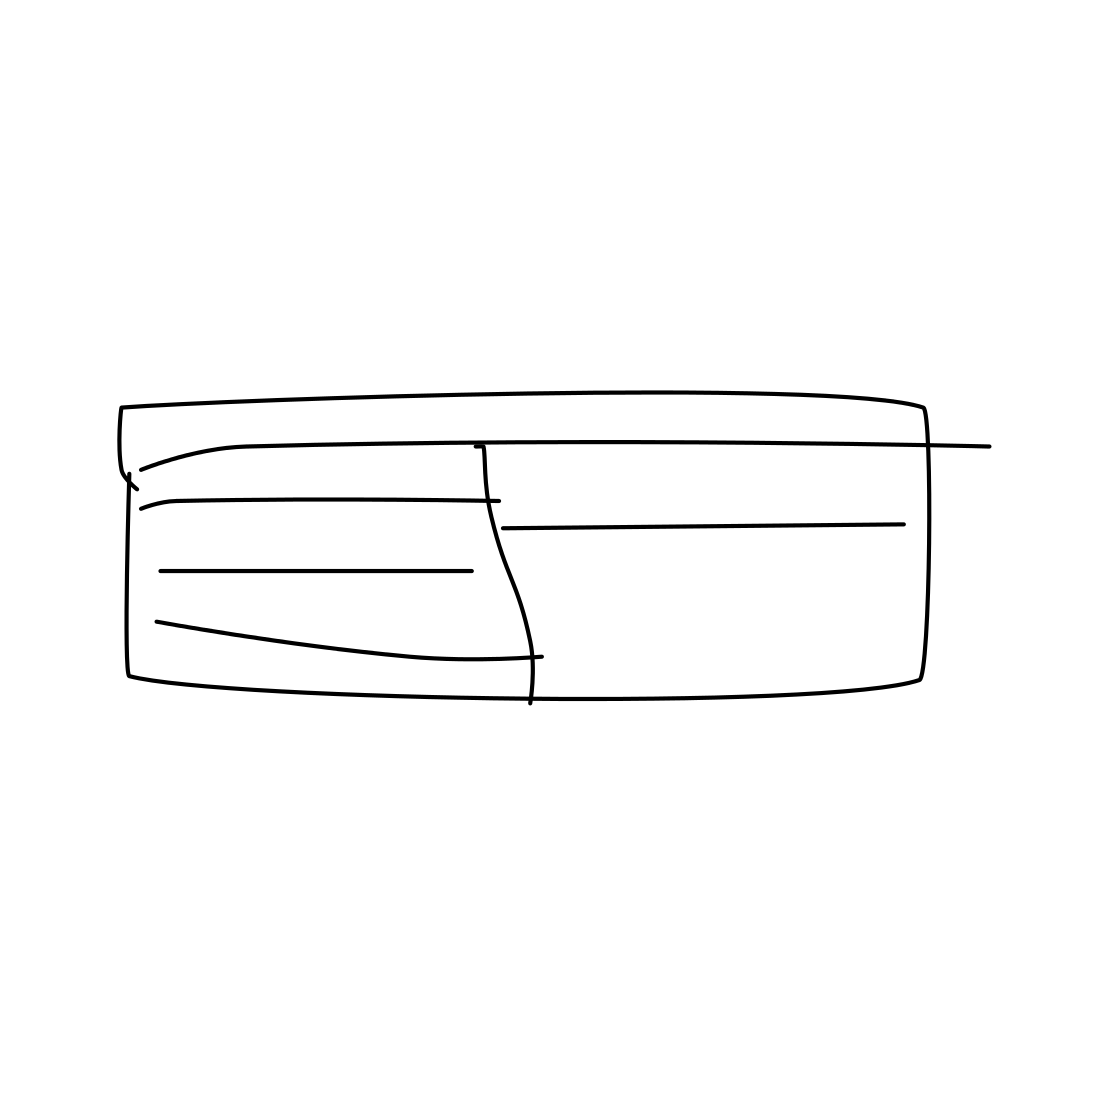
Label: purse